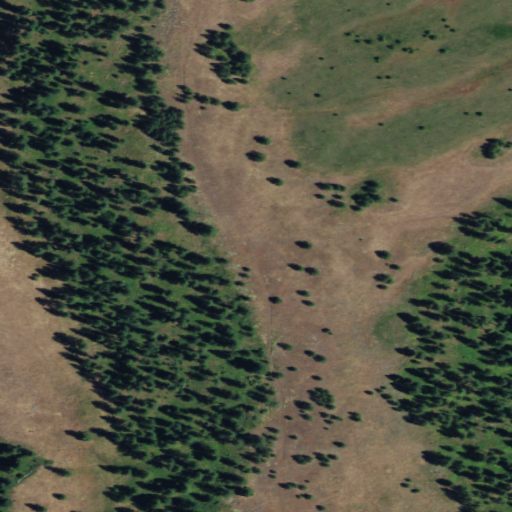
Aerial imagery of ridge(s) in Washington named Huber Ridge containing evergreen forest, grassland, and shrub